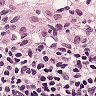
Metastatic tissue present: no